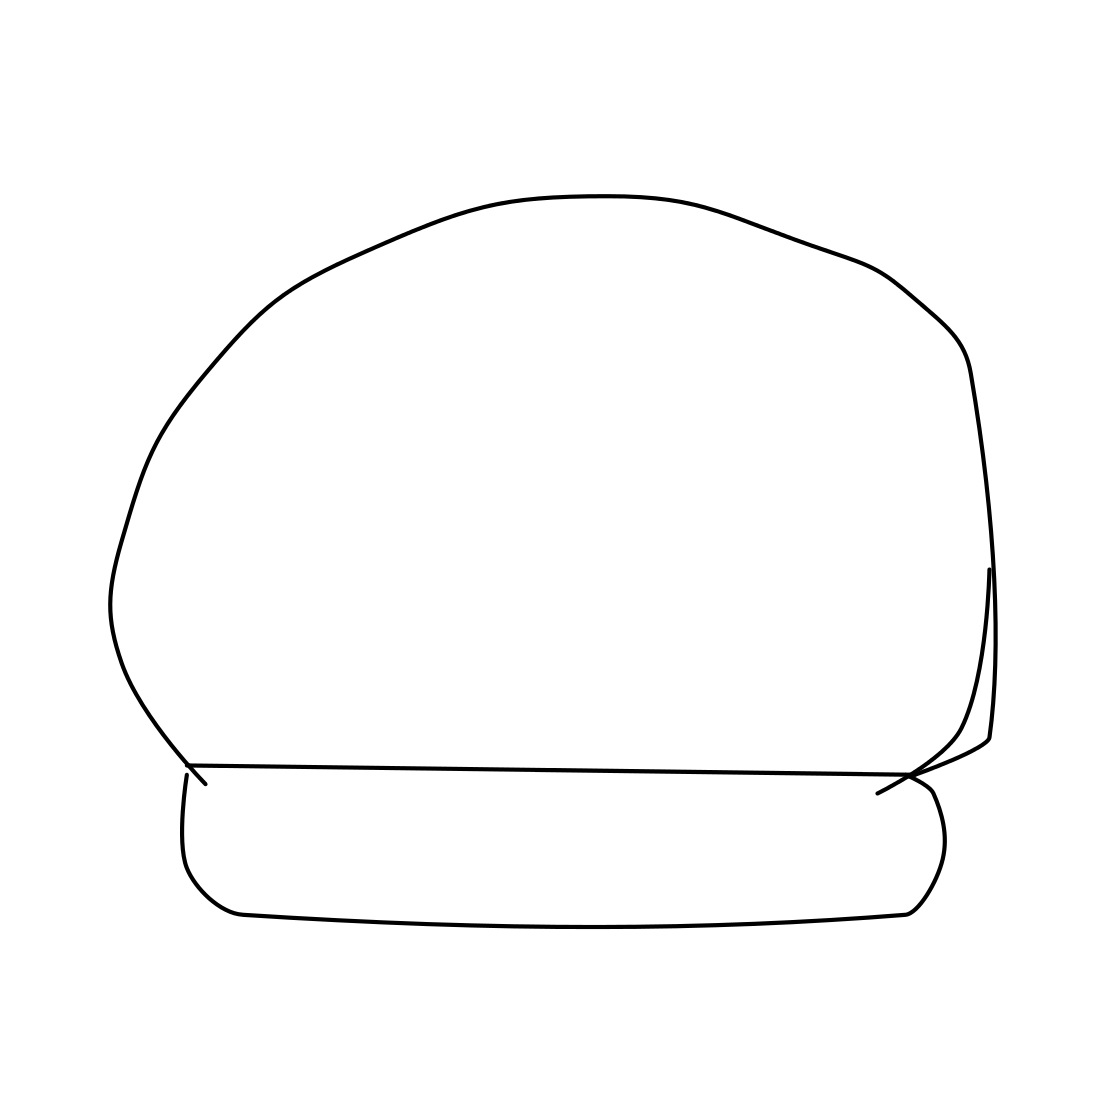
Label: crown